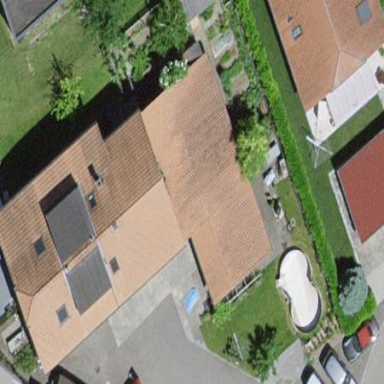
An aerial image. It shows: Residential building.